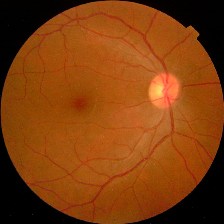
Diabetic retinopathy grade: No DR